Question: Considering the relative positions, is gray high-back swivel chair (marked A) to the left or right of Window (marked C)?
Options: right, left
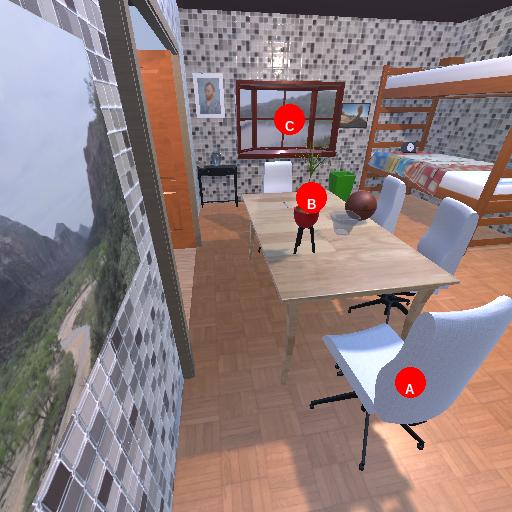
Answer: right